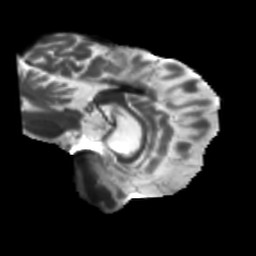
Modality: T2w
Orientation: sagittal
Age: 68
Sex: female
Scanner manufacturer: siemens
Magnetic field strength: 3 T
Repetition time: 5.47 s
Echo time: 0.0854 s